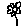
Label: flower